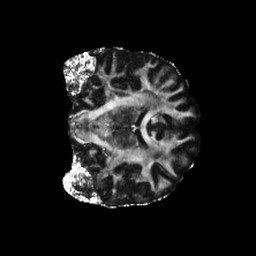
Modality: FA
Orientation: coronal
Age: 27
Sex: male
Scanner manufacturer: siemens
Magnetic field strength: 6.98 T
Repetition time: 7.08 s
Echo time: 0.0756 s